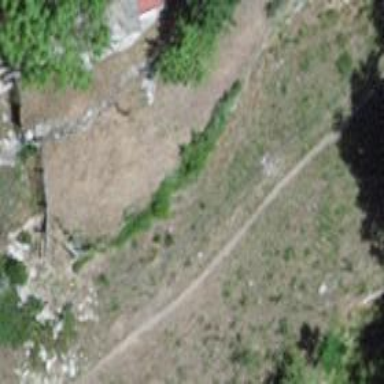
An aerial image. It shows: Ground path.